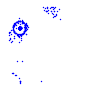
Particle: electron